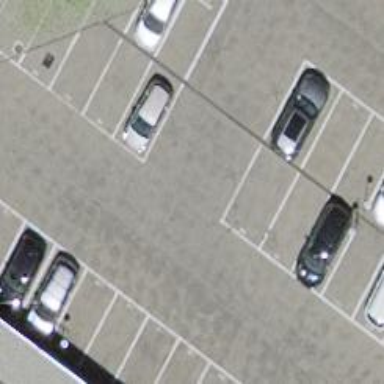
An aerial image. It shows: Parking aisle designated as service road.